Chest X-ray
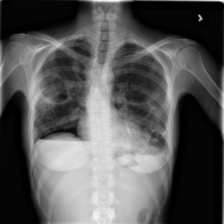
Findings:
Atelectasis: negative
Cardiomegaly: negative
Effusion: negative
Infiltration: negative
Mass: negative
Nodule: negative
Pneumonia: negative
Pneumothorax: negative
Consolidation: negative
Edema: negative
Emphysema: negative
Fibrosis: negative
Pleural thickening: negative
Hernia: negative